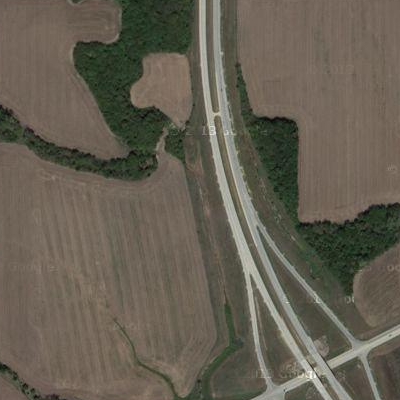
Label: Field